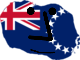
Label: 5_NPC